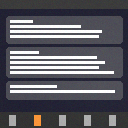
Screen state: on